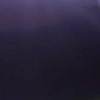
Label: space